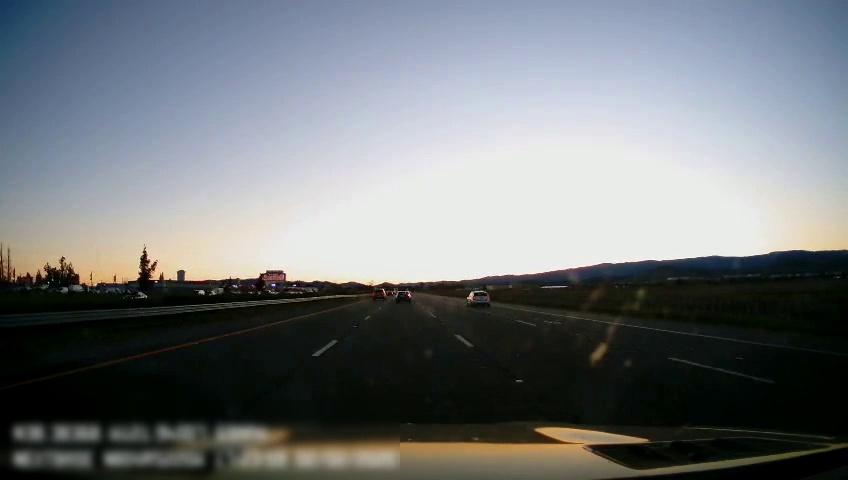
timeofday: Dusk/Dawn/Twilight
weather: Cloudy
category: Drivable Space
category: Vehicles | Car
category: Vehicles | Car
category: Vehicles | Car
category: Vehicles | SUV
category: Vehicles | SUV
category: Lanes | Alternate Lane
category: Lanes | Current Lane
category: Lanes | Current Lane
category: Lanes | Alternate Lane
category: Lanes | Alternate Lane